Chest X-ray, PA view. Patient: 51 years old, sex F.
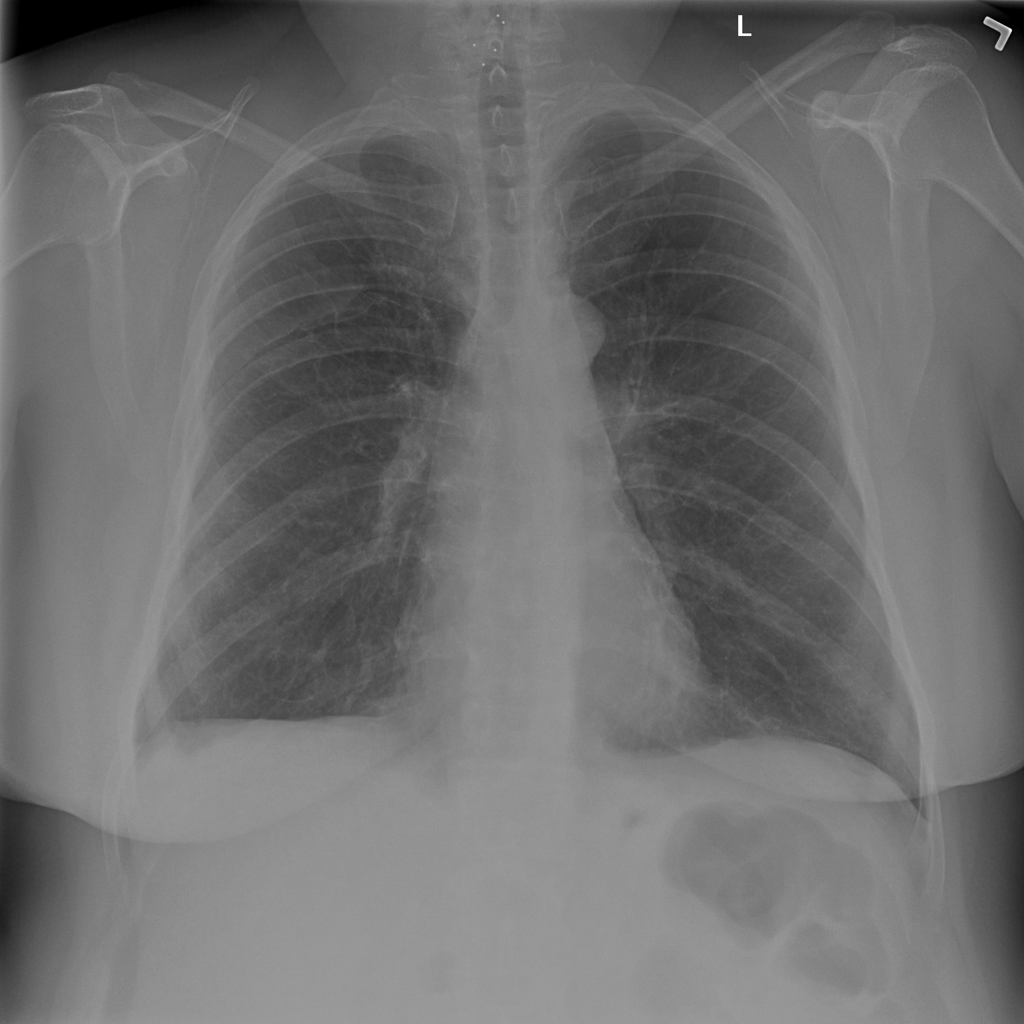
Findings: No Finding